Question: I want to create a function that converts all date formats into single date format (yyyy-mm-dd).
'''
function taskDate(dt){
console.log(dt)
}
var dt = new Date("15-10-2022")
var d = dt.getDate();
var m = dt.getMonth() + 1;
var y = dt.getFullYear();
var dateString = y + '-' + (m <= 9 ? '0' + m : m) + "-" + (d <= 9 ? '0' + d : d);
taskDate(dateString)
'''
the problem occurred in dd-mm-yyyy format its converts day into month automatically and when the day is more than 12 its returns, Nan.

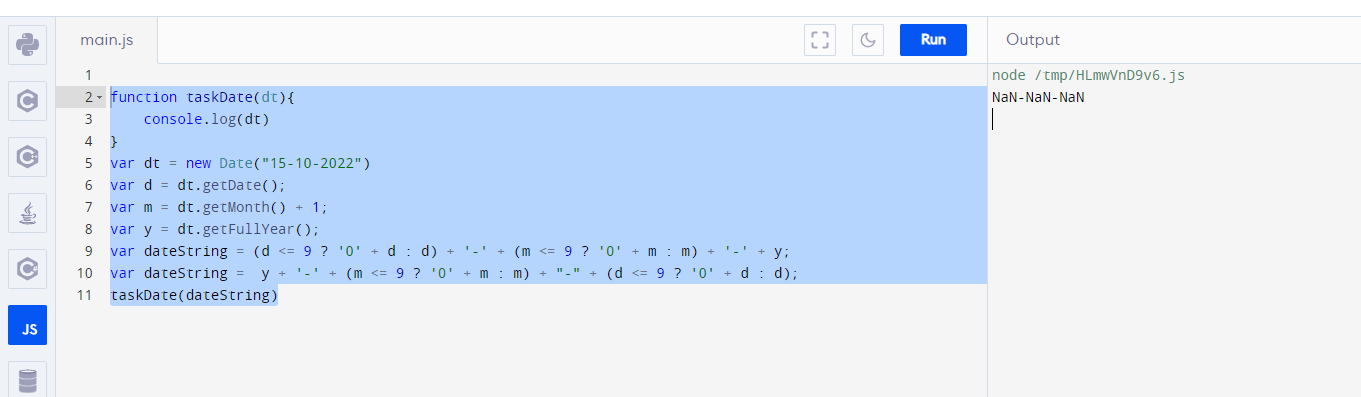
Answer: To convert a date to the yyyy-MM-dd format, the Swedish locale can be used.
By the way, your date is actually invalid. Refer <URL>
'''
var dt = new Date(2022, 9, 15); // the 2nd arg is monthIndex (starts from 0)
var str = dt.toLocaleString('sv-SE'); // Swedish locale
console.log(str);
'''